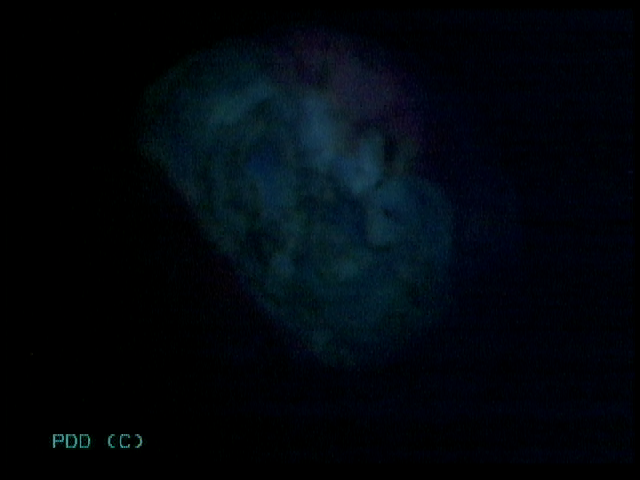
Modality: BLC
Class: Anatomical landmarks
Subclass: ResectionBed
Lesion: Multifocal
Multifocal: 2 to 7
Stage: Ta
Morphology: Papillary
Bladder cancer association: No